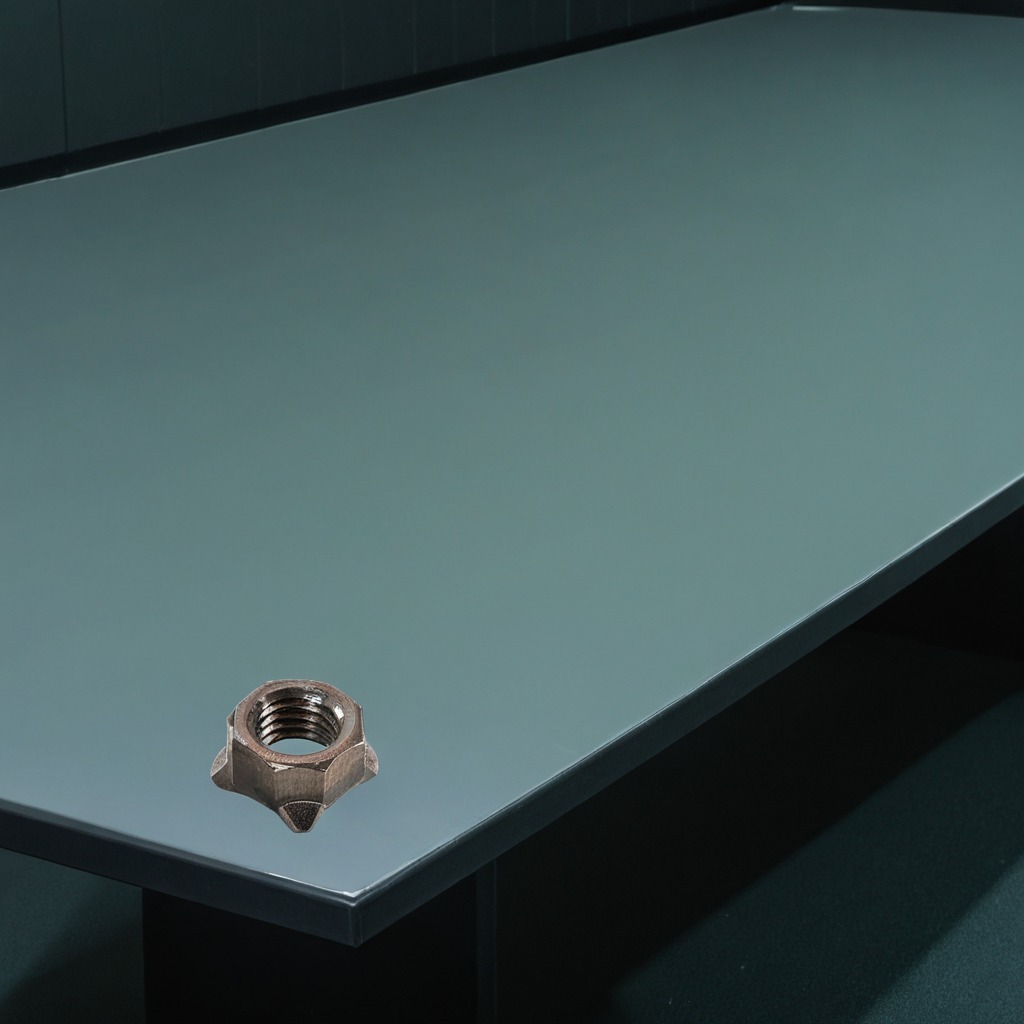
A metal nut is lying on a clean empty table in a railway signal maintenance room.